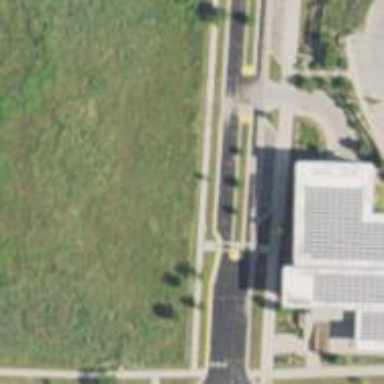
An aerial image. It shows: Uncontrolled road crossing with pedestrian island.